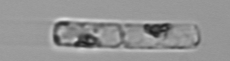
Label: Guinardia_delicatula